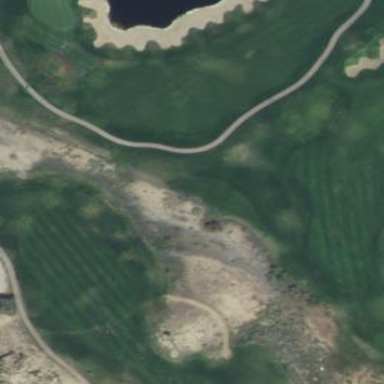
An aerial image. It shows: Area with grass used as rough in golf course.